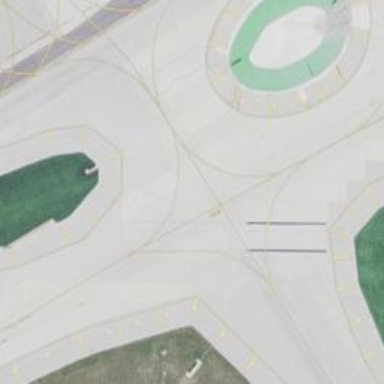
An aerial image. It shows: View of taxiway at the airport.